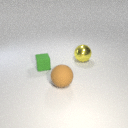
small green rubber cube in front of large yellow metal sphere